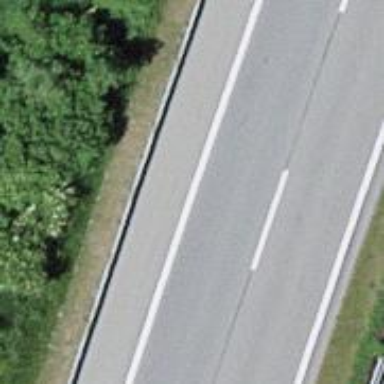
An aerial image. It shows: Asphalt motorway.